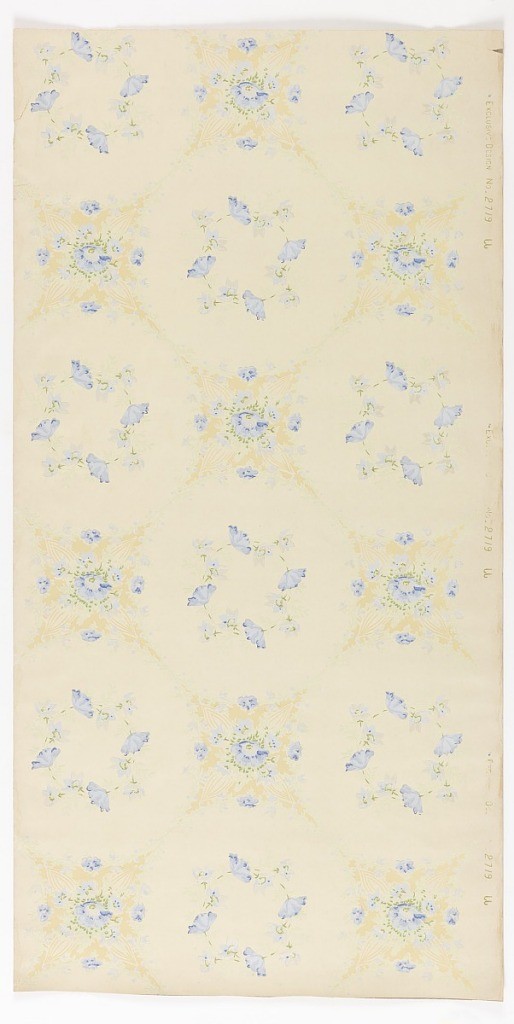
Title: Ceiling paper
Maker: S.A. Maxwell & Co.
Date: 1905–1915
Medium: Machine-printed paper, liquid mica
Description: Circle or wreath of blue flowers with intertwined stems, printed in circular void. A quatrefoil or four-pointed star motif, with floral fill, sits at the juncture where circles meet. Printed in blue, green, and tan on light tan ground.